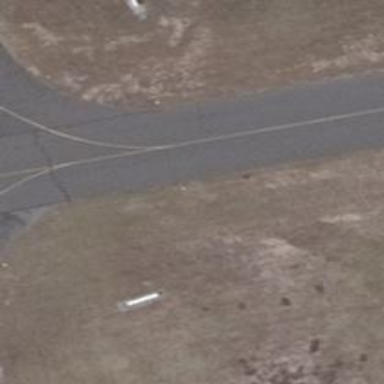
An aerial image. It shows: Taxiway edge marked with aviation lights.